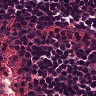
Metastatic tissue present: no